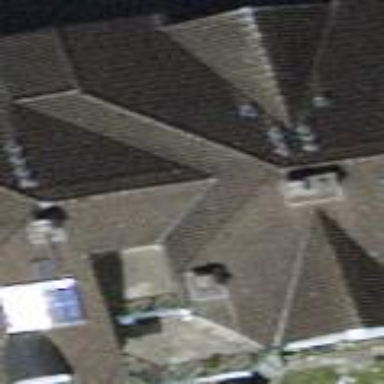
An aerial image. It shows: Terrace building.